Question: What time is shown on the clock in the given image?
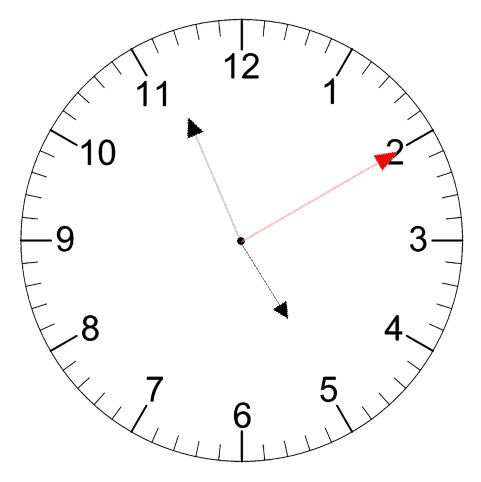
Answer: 04:56:10